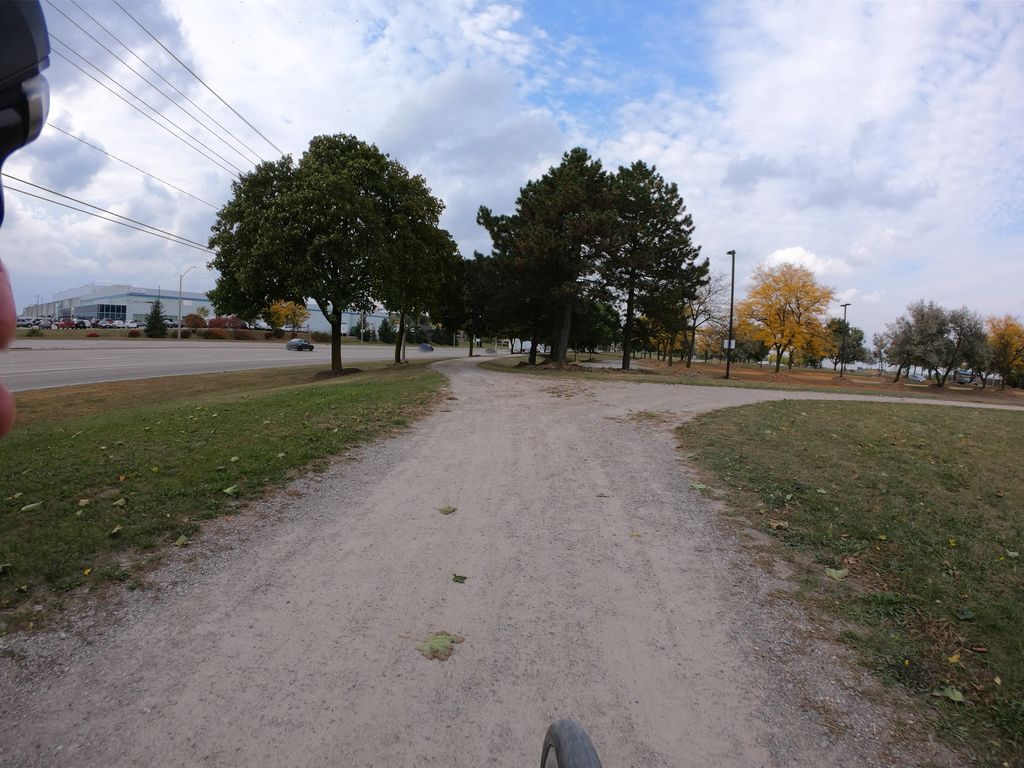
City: kitchener-waterloo